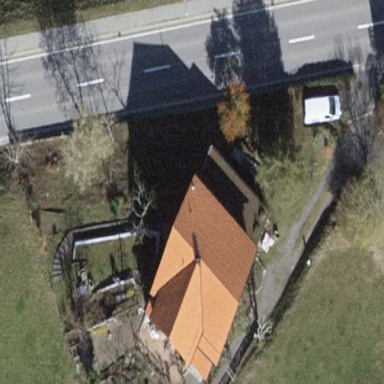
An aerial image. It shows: Simple house.